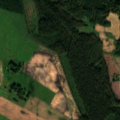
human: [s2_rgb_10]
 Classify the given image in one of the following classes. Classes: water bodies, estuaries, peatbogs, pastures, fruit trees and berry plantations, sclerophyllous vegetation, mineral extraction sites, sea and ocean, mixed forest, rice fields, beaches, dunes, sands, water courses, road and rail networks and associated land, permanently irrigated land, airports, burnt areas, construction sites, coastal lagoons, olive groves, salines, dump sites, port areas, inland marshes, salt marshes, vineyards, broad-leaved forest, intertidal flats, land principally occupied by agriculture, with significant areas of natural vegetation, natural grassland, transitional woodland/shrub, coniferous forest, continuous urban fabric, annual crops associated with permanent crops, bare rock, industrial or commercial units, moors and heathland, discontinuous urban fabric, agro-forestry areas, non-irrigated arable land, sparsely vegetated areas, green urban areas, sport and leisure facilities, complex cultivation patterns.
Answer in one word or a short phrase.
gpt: non-irrigated arable land, pastures, land principally occupied by agriculture, with significant areas of natural vegetation, broad-leaved forest, mixed forest